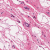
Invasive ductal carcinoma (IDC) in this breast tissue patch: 0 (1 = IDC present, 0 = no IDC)